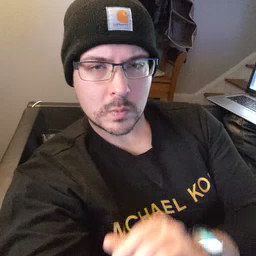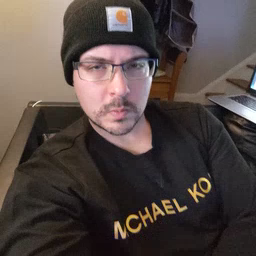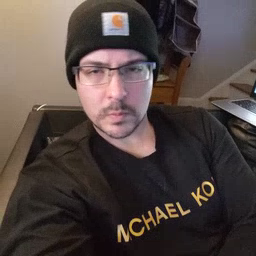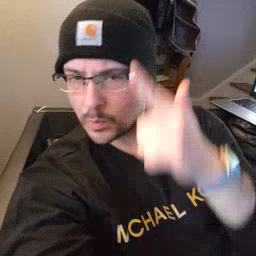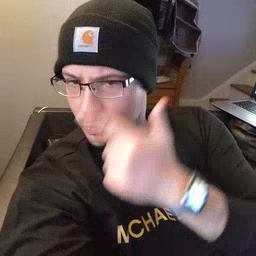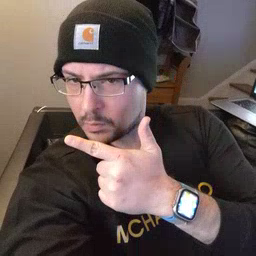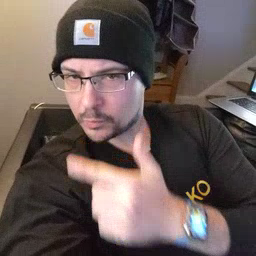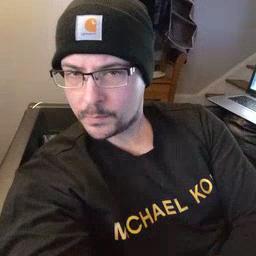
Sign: brother